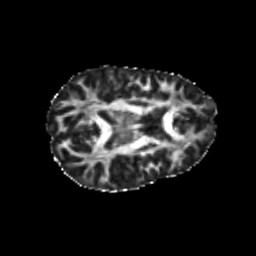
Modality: FA
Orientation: axial
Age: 25
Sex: female
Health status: healthy
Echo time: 0.074 s